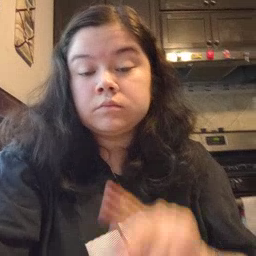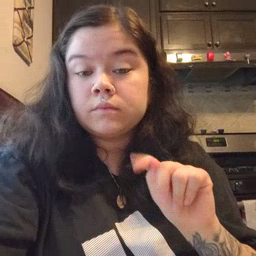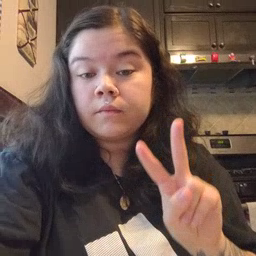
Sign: TV